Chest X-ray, PA view. Patient: 62 years old, sex F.
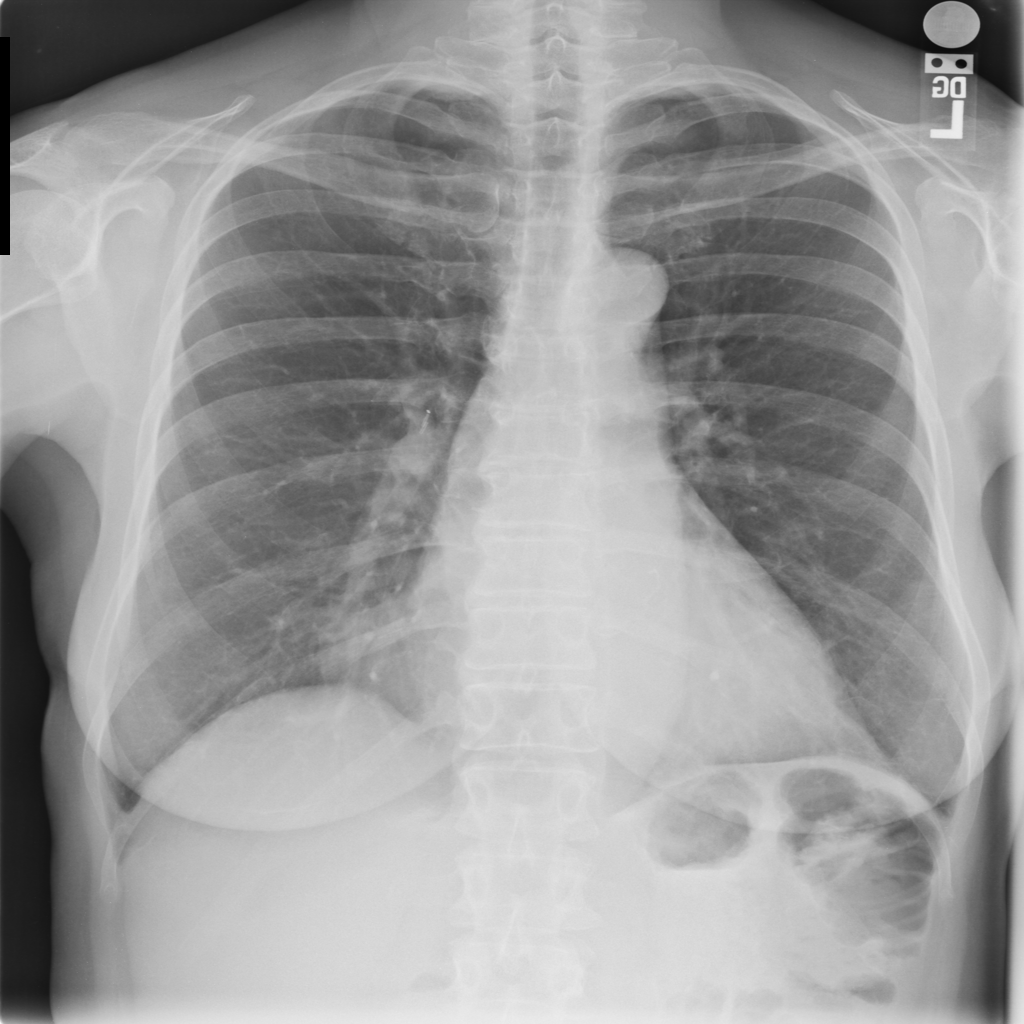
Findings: No Finding